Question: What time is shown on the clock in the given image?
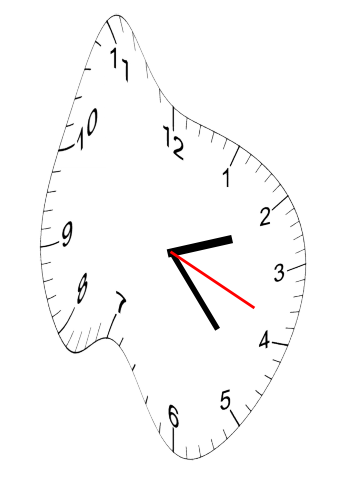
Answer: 02:23:19